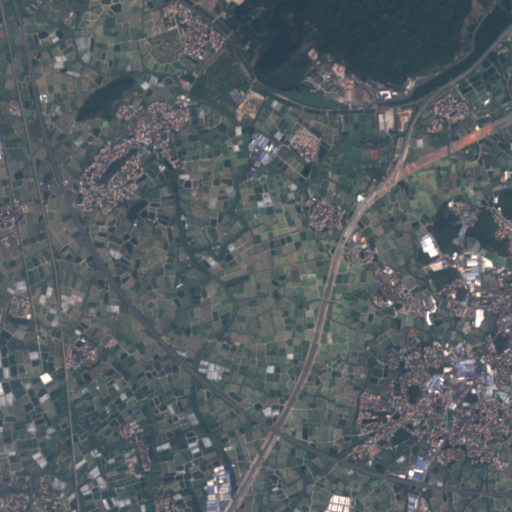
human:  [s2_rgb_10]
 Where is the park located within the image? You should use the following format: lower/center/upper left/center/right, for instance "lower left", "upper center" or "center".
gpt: The park is located in the upper of the image.
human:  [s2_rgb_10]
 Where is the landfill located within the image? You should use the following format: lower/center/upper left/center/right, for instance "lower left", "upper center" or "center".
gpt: There is no landfill in the image.